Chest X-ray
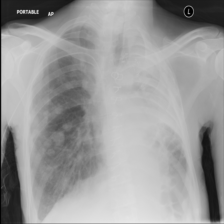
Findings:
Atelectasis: negative
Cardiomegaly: negative
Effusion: negative
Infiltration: negative
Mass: negative
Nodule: positive
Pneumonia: negative
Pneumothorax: negative
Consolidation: negative
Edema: negative
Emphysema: negative
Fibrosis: negative
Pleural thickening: negative
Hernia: negative